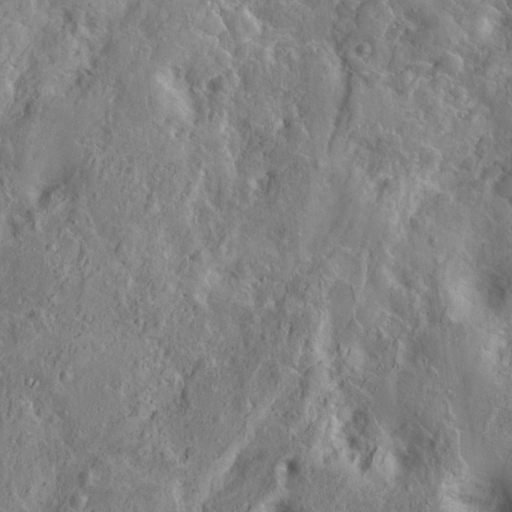
Objects detected: cone, cone, cone